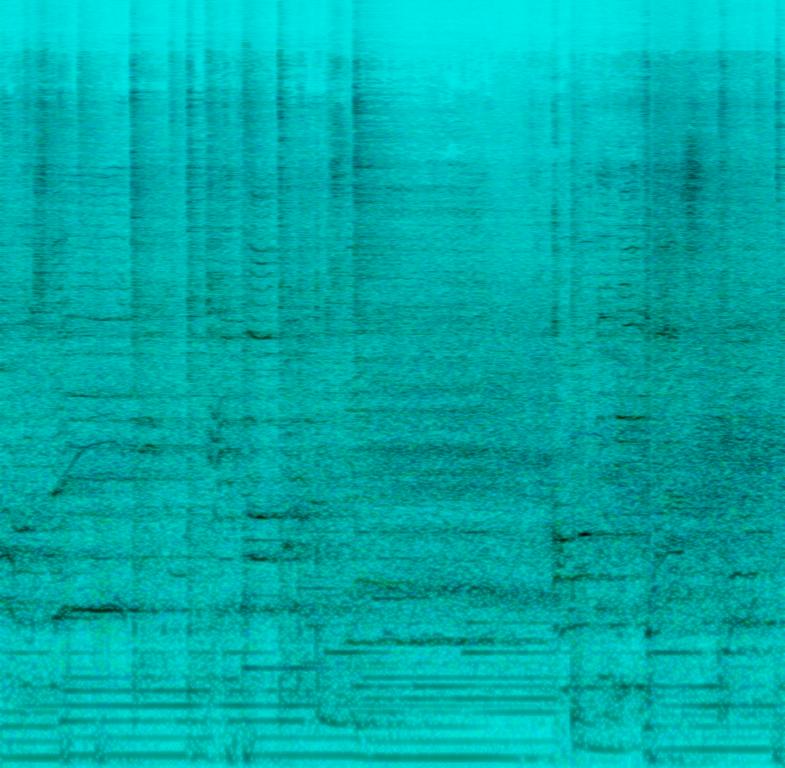
A male singer sings various songs in live audience situations. The songs have a different tempo and are mostly accompanied by a band. The songs are sung at live venues with people screaming and cheering. The songs are modern pop hits , recorded in poor audio quality with hissing noises.